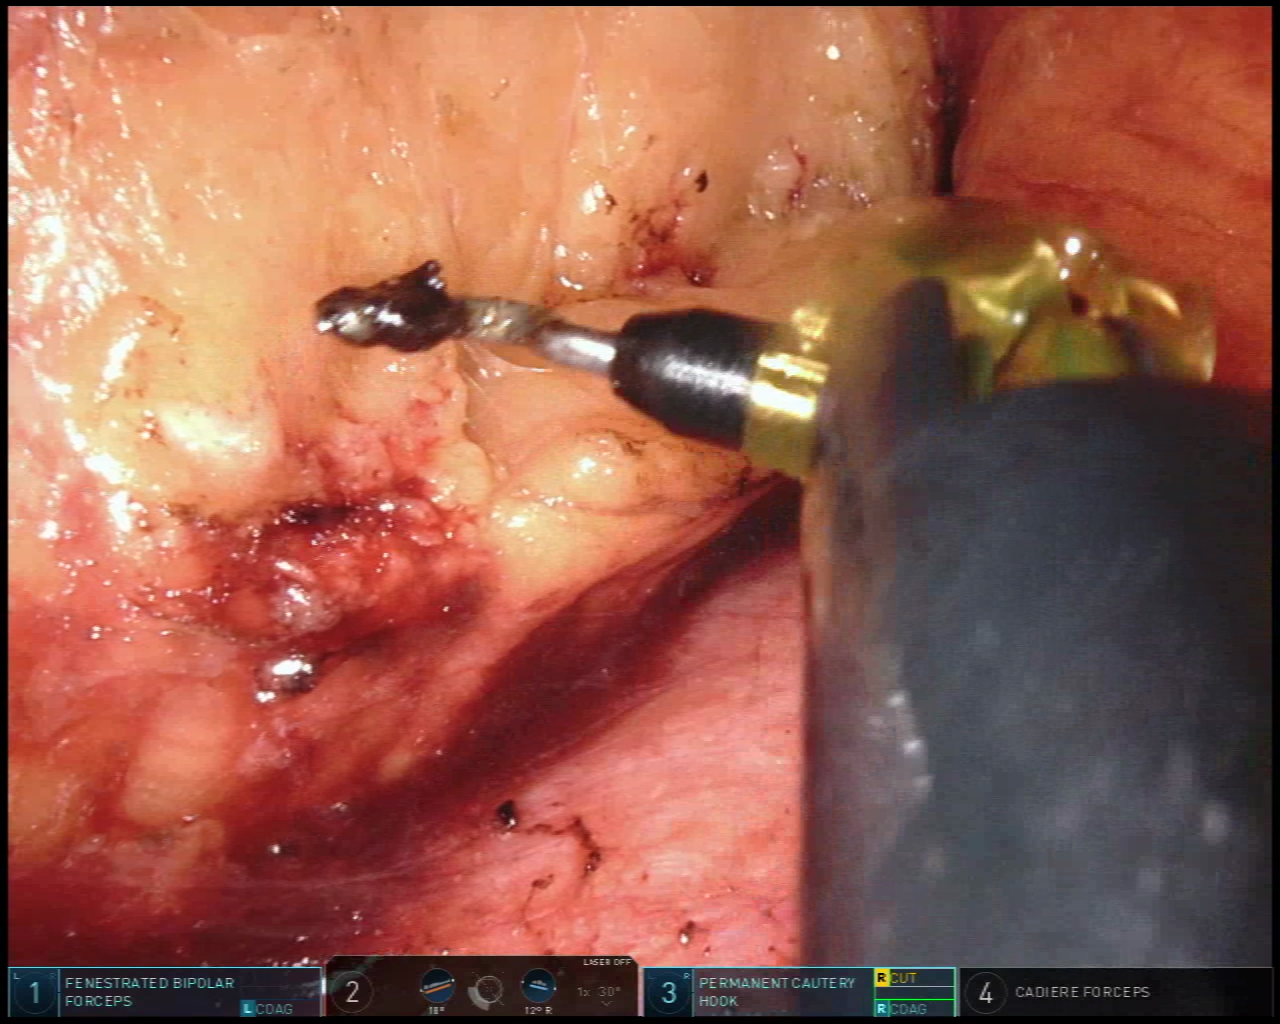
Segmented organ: pancreas
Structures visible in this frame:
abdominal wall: no
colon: no
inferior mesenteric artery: no
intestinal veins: no
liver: no
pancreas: yes
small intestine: no
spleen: no
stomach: no
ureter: no
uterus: no
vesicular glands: no